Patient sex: M
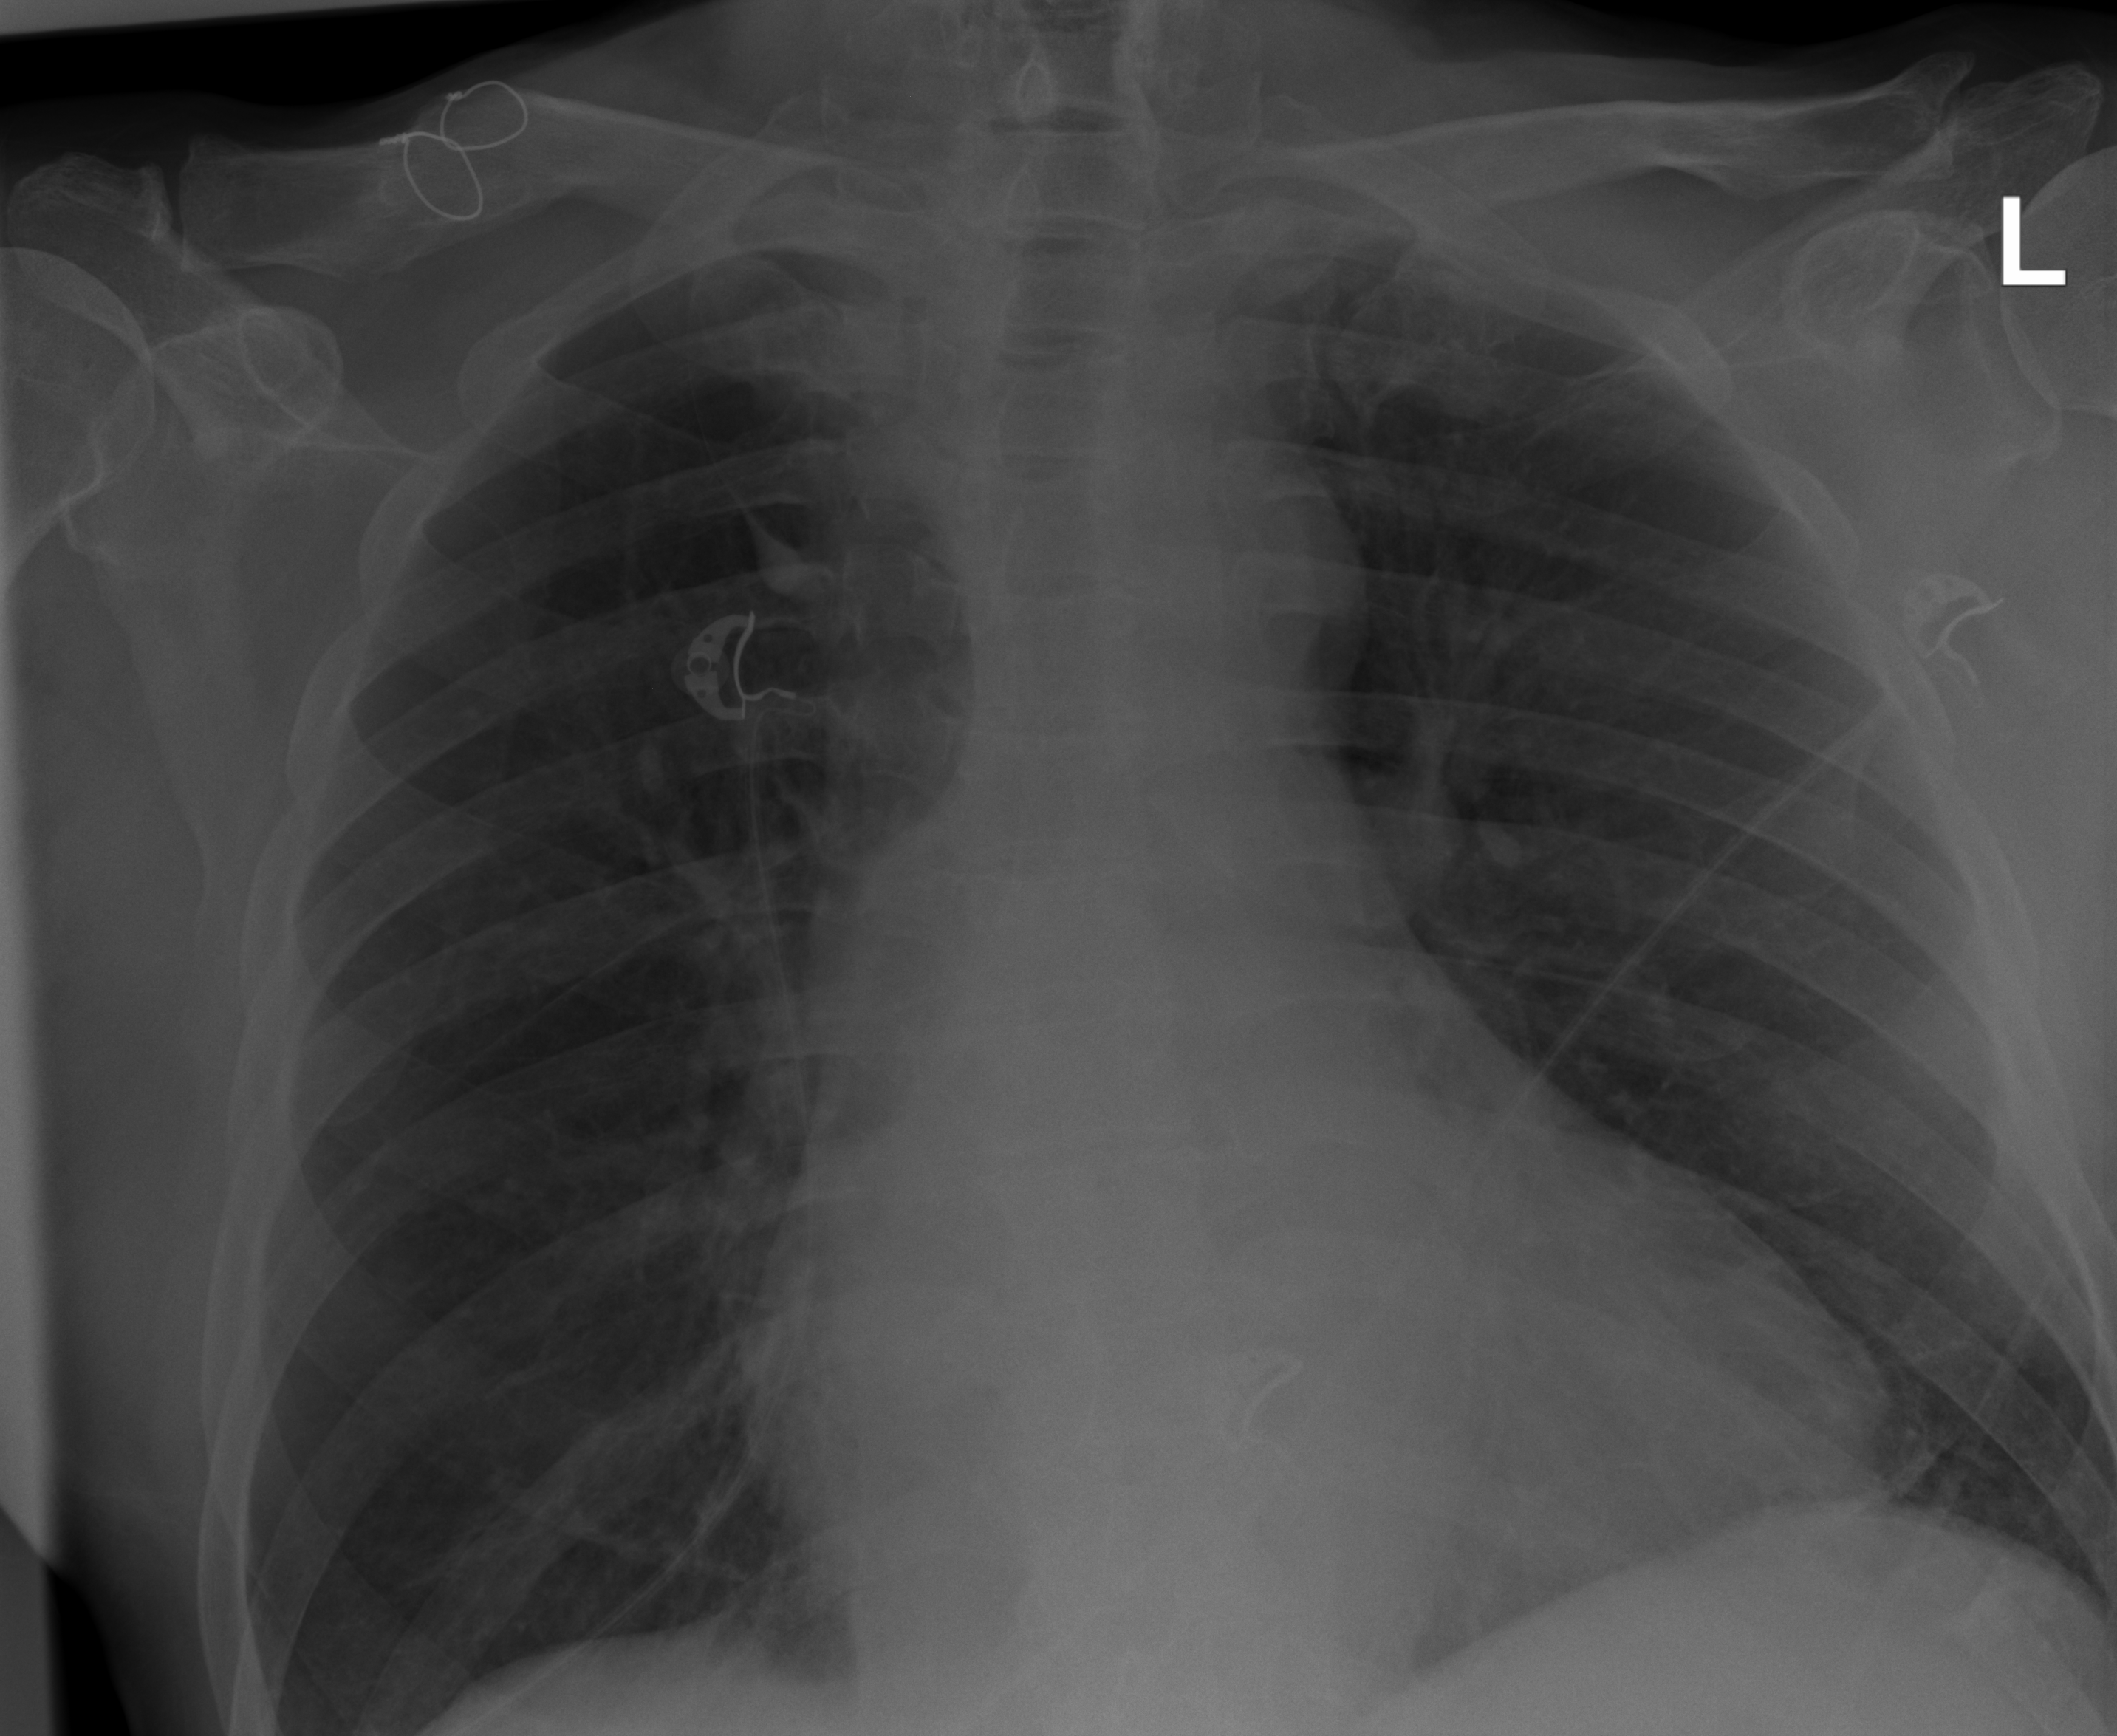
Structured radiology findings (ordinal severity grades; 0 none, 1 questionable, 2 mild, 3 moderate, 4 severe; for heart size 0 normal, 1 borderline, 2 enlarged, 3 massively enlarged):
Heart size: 2
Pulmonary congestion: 0
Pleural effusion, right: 0
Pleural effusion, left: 0
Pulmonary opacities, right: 0
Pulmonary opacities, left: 0
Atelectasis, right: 2
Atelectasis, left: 2